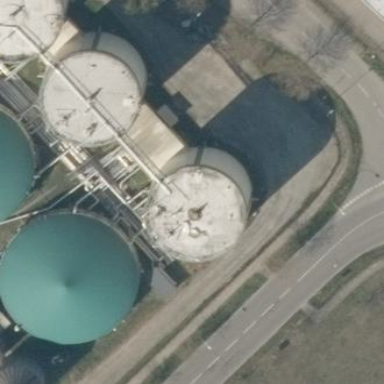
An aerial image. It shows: Storage tank building.